Question: I'm trying to find the best way to determine if an element is adjacent to another element in an unsorted two-dimensional array. For example, if myArray[2,2] is passed to my comparison function, I want input equal to the elements at positions [1,2], [3,2], [2, 1], and [2,3] to return true, and any other input to return false. This is based on user input.

For example, assume the target value "13" is stored at [2,2]. If the user inputs "8", the array is searched for the value "8", which is found at position [1, 2]. Since this is adjacent to the target value of [2,2], a true value is returned.
I've come up with a function to do this, but I can't help but feel that I'm overlooking a more efficient/elegant way than the conditionals I'm currently using. I'm a novice with C so please excuse any mistakes.
Currently, I'm using the following function:
'''
_Bool withinOneOf(int x1, int y1, int x2, int y2) //compare x,y of first array element to x,y of second array element
{
_Bool xtrue = 0, ytrue = 0;
if(x1 == x2+1 || x1 == x2-1)
{
xtrue = 1;
}
if(y1 == y2+1 || y1 == y2-1)
{
ytrue = 1;
}
if(((x1==x2) && ytrue) || ((y1==y2) && xtrue)) //only want tiles that are adjacent vertically and horizontally,
{ //not diagonally.
return 1;
}
else
{
return 0;
}
}
'''
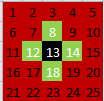
Answer: It's less code to compute the distance under the <URL>, and check whether that is equal to 1:
'''
return (abs(x1 - x2) + abs(y1 - y2)) == 1;
'''